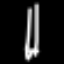
Label: pencil